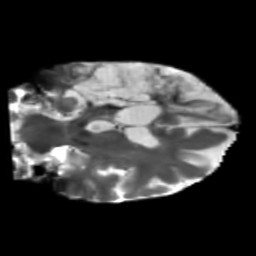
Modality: T2w
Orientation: coronal
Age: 63
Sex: female
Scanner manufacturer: siemens
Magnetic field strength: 3 T
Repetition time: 5.25 s
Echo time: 0.08 s